Interaction volume radius: 10 \u00c5
Interaction volume height: 10 \u00c5
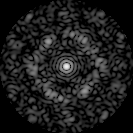
Disorder parameter: 0.7262